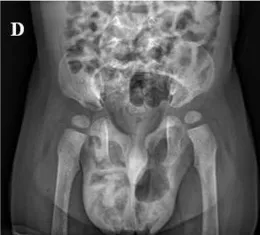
(D) Pelvis anteroposterior X-ray: sharp and deep bilateral sciatic incisions; small and shallow bilateral acetabulums.
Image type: radiology (x_ray)